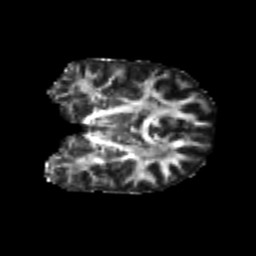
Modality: FA
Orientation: coronal
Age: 20
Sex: female
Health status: healthy
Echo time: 0.074 s